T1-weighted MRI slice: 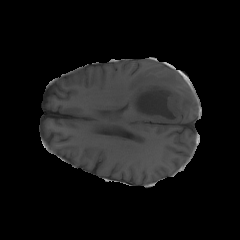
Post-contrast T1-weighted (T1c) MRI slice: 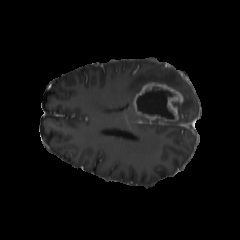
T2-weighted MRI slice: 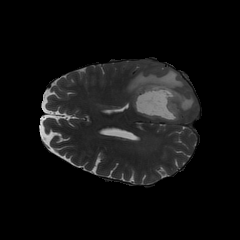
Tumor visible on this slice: yes